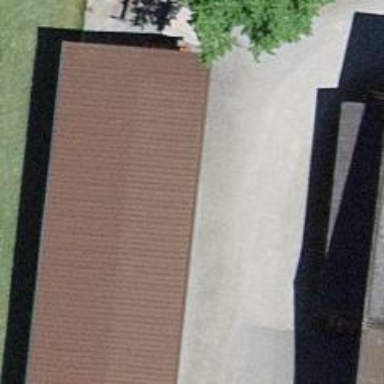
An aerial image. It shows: Rural barn.